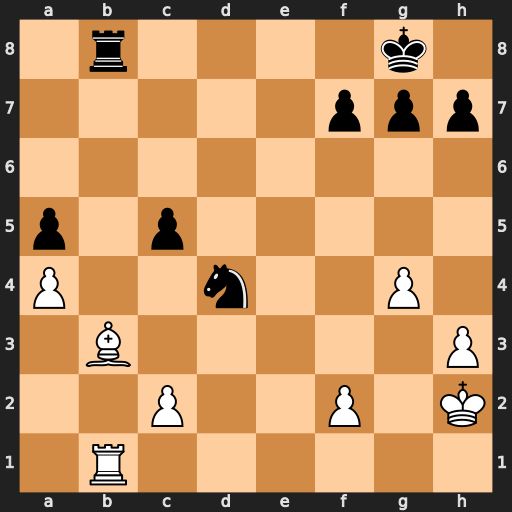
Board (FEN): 1r4k1/5ppp/8/p1p5/P2n2P1/1B5P/2P2P1K/1R6
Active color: w
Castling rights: -
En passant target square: -
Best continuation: Bxf7+ Kxf7 Rxb8